The image is the raw time-domain waveform of a rolling-element bearing's vibration signal. Classify the bearing condition as one of: normal, inner_race, outer_race, ball.
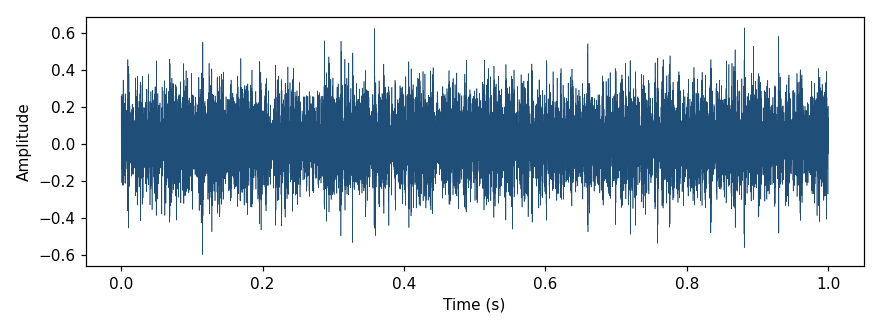
Answer: ball